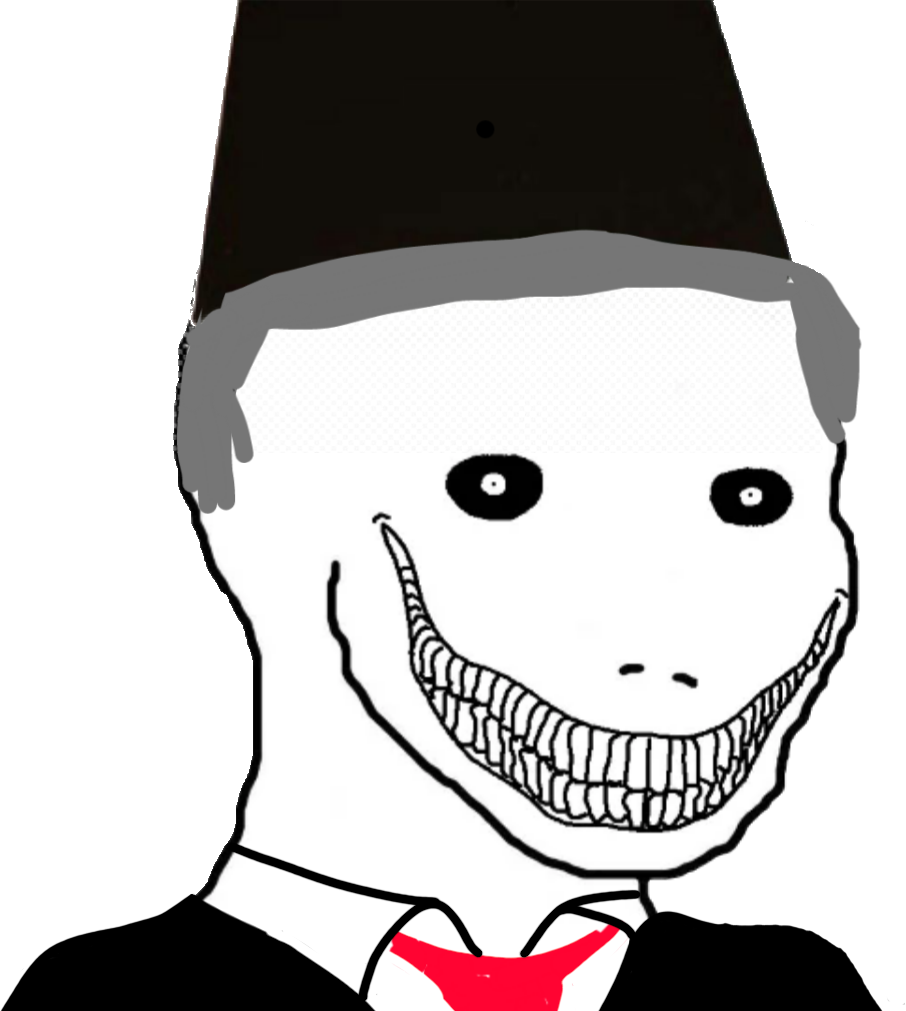
Label: 5_Oomer